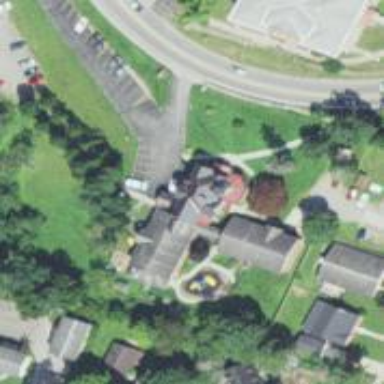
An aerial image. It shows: Clinic.